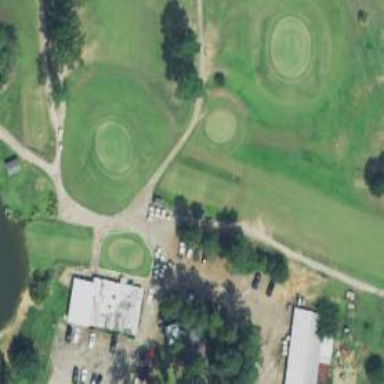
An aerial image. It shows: Path designated for golf carts.